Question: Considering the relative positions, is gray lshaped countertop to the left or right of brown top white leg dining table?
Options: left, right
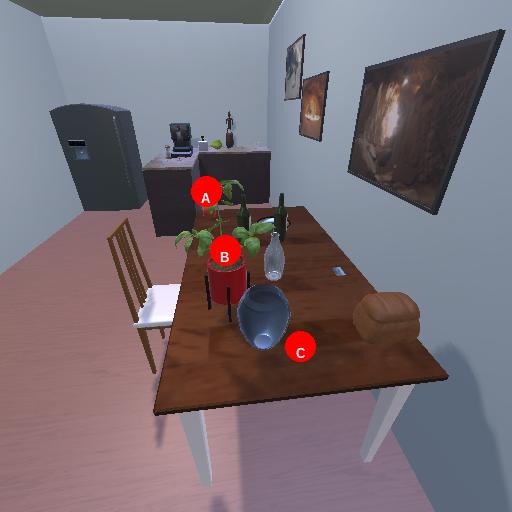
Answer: left